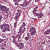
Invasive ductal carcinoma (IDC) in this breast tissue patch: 1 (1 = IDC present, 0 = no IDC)